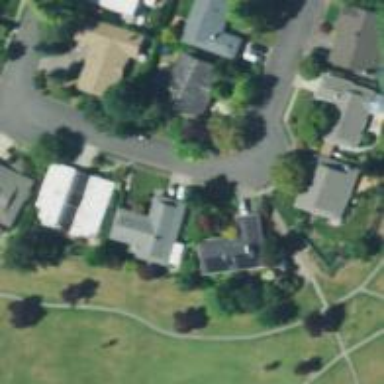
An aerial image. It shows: Residential road with sidewalk on the left.